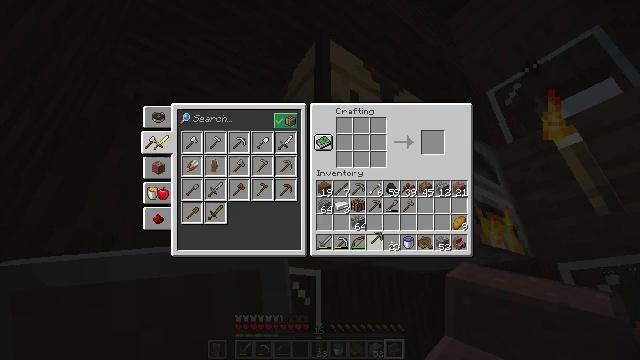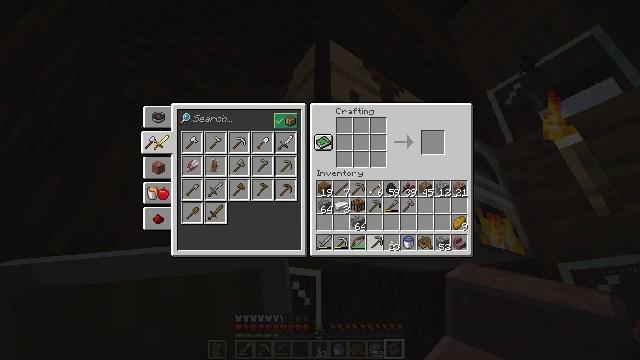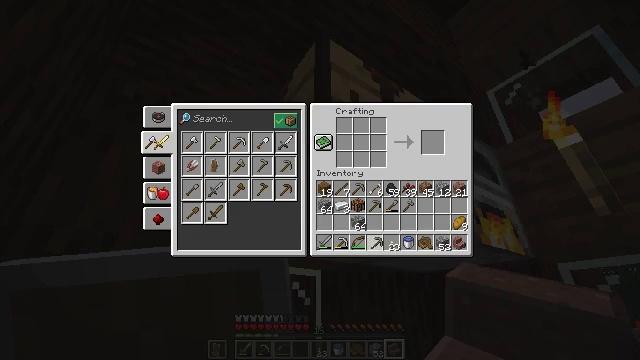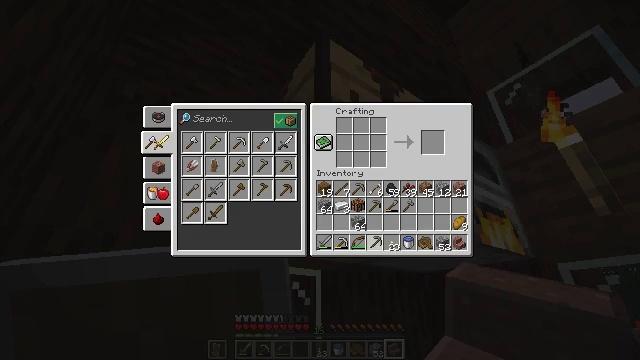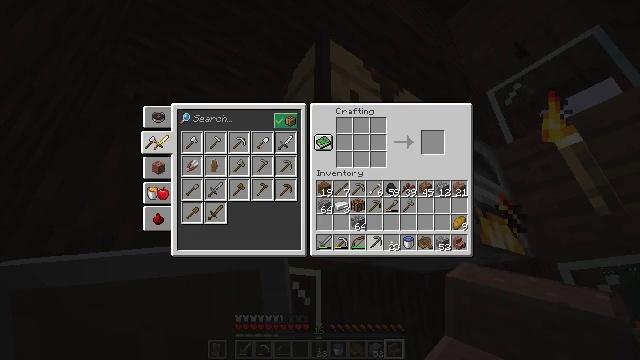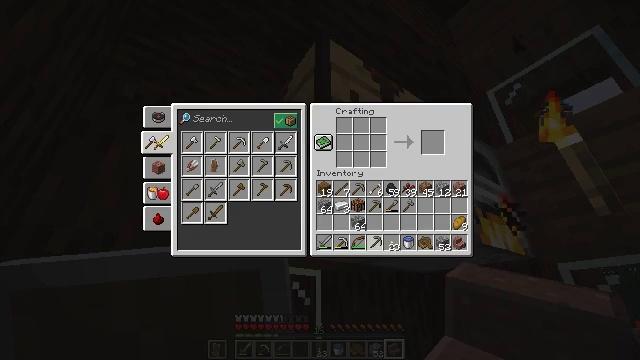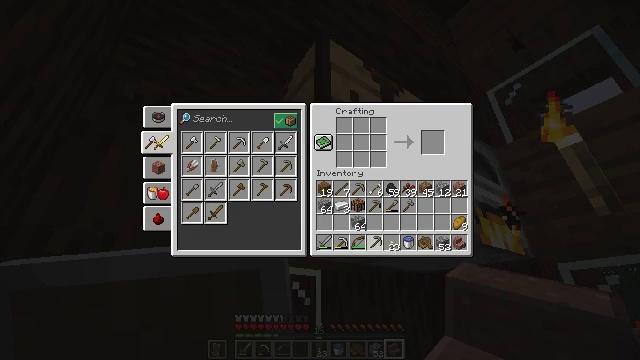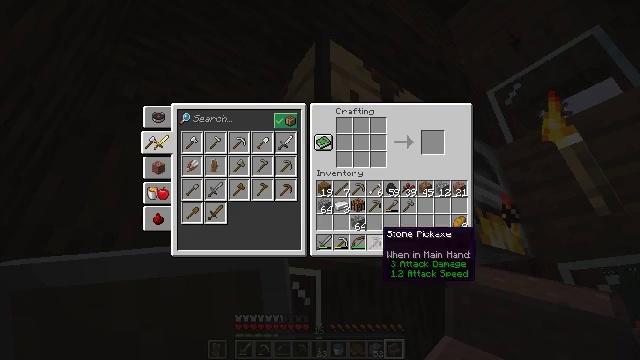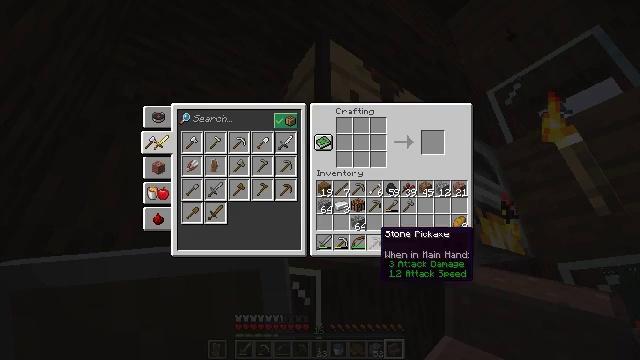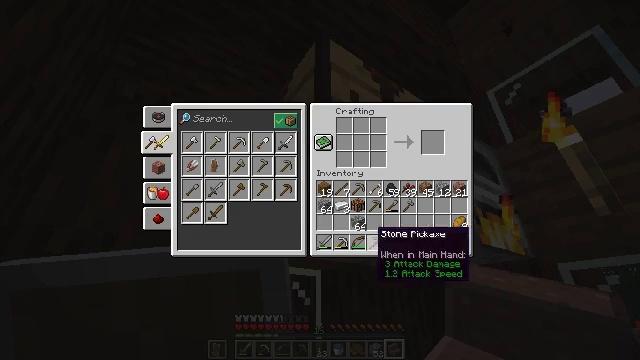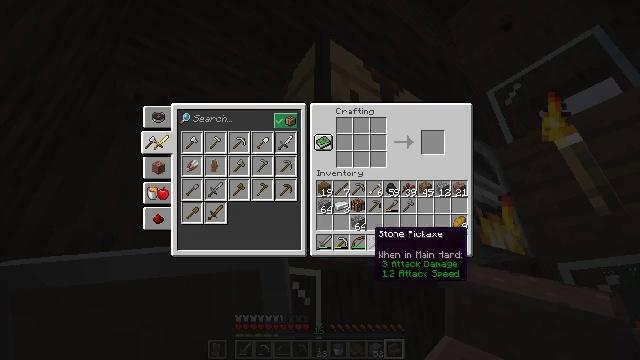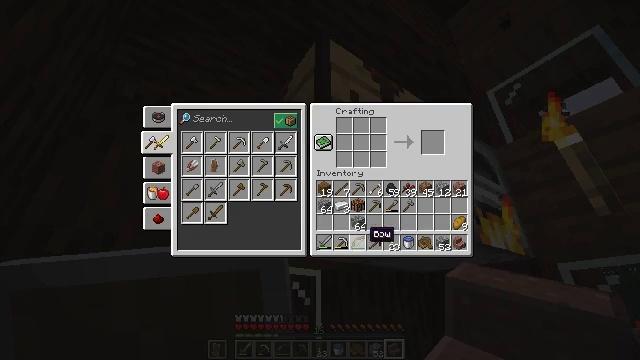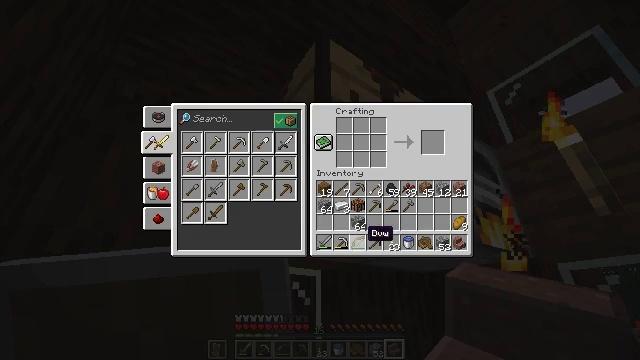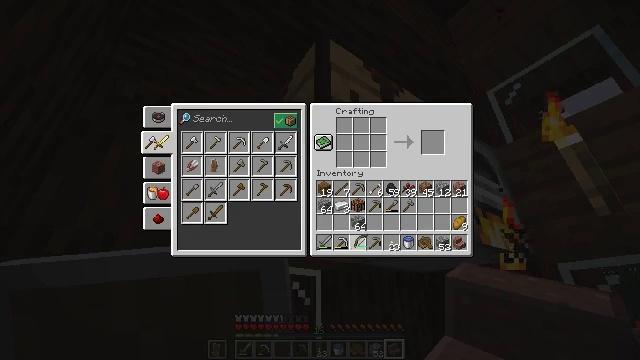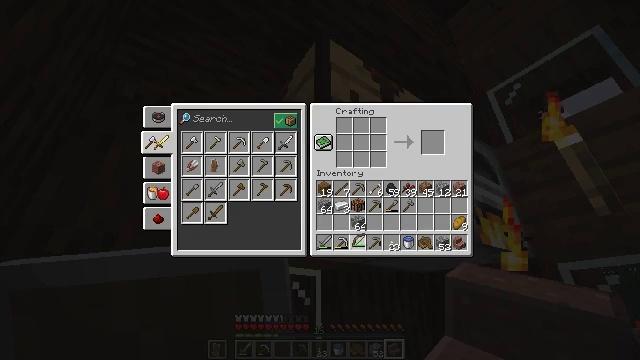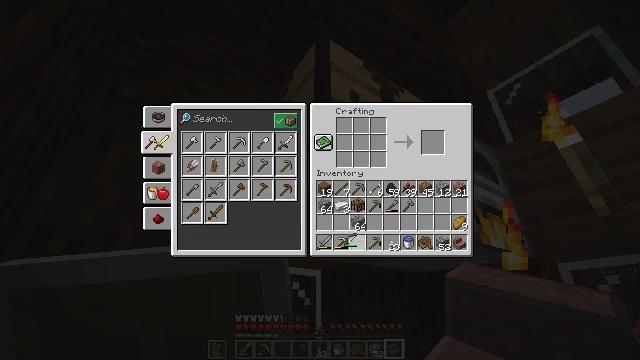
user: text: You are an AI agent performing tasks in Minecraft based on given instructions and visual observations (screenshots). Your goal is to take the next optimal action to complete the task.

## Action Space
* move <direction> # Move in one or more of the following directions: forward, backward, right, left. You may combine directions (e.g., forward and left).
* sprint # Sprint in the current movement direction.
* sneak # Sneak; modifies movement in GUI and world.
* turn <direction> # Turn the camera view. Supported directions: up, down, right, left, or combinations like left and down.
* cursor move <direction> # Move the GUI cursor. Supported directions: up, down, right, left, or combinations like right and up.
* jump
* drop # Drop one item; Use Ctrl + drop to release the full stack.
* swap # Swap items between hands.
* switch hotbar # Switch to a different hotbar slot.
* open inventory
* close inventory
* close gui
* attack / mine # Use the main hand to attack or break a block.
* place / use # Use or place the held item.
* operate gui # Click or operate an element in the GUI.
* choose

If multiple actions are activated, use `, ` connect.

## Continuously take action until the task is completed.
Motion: motion action
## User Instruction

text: craft item air
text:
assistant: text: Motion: open gui
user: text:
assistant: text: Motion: no_op
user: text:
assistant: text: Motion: no_op
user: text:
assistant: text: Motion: no_op
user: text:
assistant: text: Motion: operate gui
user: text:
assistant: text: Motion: operate gui
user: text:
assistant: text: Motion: no_op
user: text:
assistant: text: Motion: no_op
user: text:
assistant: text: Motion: no_op
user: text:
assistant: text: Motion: no_op
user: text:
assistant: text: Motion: no_op
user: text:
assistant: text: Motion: no_op
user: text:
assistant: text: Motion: operate gui
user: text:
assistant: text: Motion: operate gui
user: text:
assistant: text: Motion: cursor move left
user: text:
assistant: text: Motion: no_op
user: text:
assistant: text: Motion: cursor move left
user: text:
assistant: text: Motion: no_op
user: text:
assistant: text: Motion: operate gui
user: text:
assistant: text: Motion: operate gui
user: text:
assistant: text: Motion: no_op
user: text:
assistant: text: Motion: no_op
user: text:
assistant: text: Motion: cursor move right
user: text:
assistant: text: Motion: no_op
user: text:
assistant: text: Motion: no_op
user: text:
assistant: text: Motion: operate gui
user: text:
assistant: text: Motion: operate gui
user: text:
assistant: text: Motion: operate gui
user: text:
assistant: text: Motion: no_op
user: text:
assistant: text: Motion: no_op